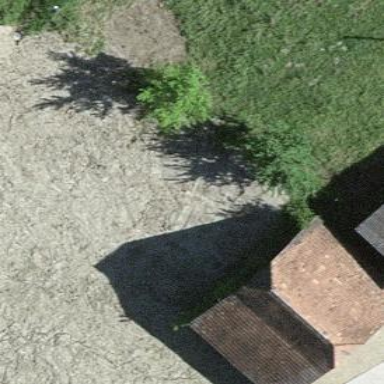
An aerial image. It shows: Rural barn.